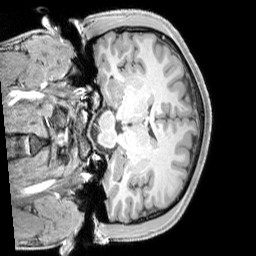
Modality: T1w
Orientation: coronal
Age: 19
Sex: male
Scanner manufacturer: siemens
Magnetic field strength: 3 T
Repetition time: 2.3 s
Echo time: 0.00226 s